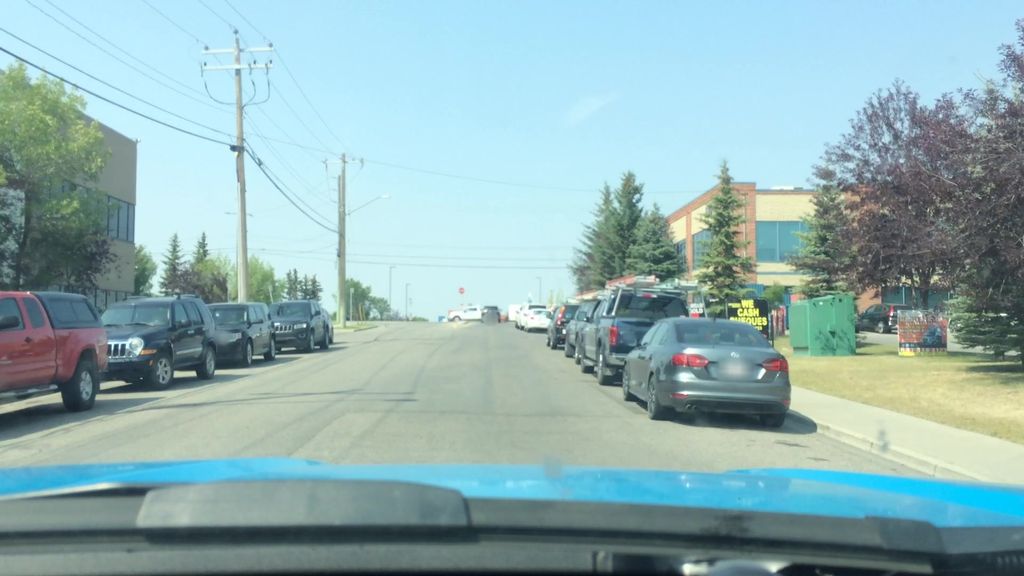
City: calgary